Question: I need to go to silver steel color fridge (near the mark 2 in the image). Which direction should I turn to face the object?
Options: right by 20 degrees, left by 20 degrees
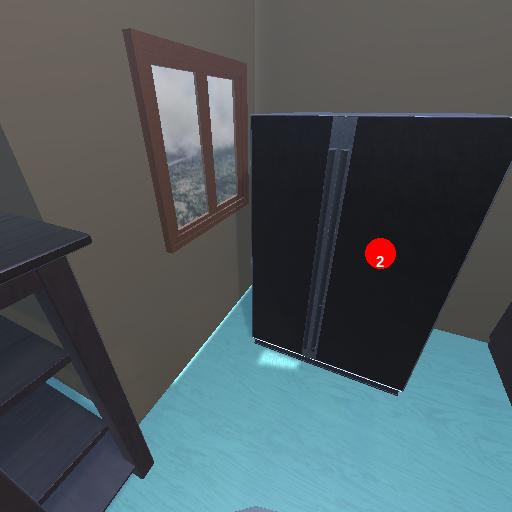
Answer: right by 20 degrees